Question: So my problem is this. I have a formula (see picture), according to which I'm supposed to calculate some coordinates, given in output field.

I made my formulas in php, but it returns the wrong results.
Formula :
'''
$inpx =(string)3484481.0943; //input X
$inpy =(string)3144325.1033;//input Y
$inpz =(string)4305103.1740;//input Z
$dx=-2.0796; //delta X
$dy=-0.3484; //delta Y
$dz=1.7009; //delta Z
$rx=(string)(0.05465/3600)*(string)(M_PI/180);
$ry=(string)(-0.06718/3600)*(string)(M_PI/180);
$rz=(string)(0.06143/3600)*(string)(M_PI/180);
$k=(string)0.0181/(string)pow(10,6);
$n=1+$k;
$X84=$n*$inpx-$rz*$n*$inpy+$ry*$n*$inpz+$dx;
$Y84=$rz*$n*$inpx+$n*$inpy-$rx*$n*$inpz+$dy;
$Z84=-$ry*$n*$inpx+$rx*$n*$inpy+$n*$inpz+$dz;
$X84 = round($X84,4);
$Y84 = round($Y84,4);
$Z84 = round($Z84,4);
'''
The results that I'm supposed to get
> '''
$X84 = <PHONE>;
$Y84 = <PHONE>;
$Z84 = <PHONE>;
'''
The results that I get
> '''
$X84 = <PHONE>;
$Y84 = <PHONE>;
$Z84 = <PHONE>;
'''
Would be appreciated if someone could find what I have wrong in my formula, because I have been messing with it for a few days now.
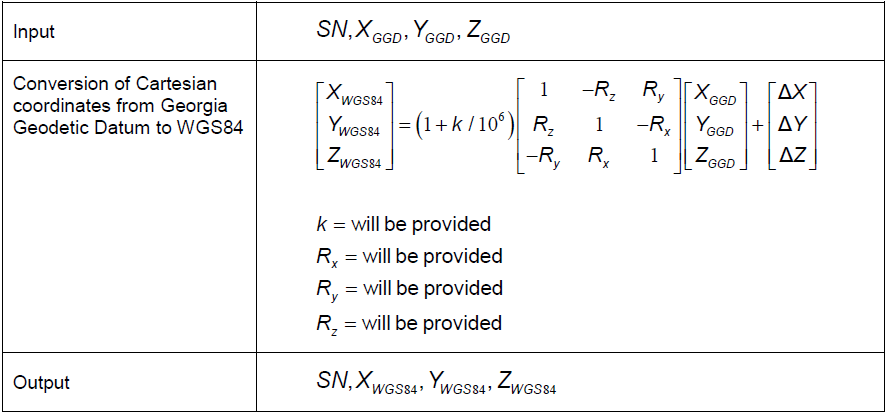
Answer: After further consideration, I believe you have an error with the positive and negative sign on your inputed rv values.
'''
$inpx =(float)3484481.0943; //input X
$inpy =(float)3144325.1033;//input Y
$inpz =(float)4305103.1740;//input Z
$dx=-2.0796; //delta X
$dy=-0.3484; //delta Y
$dz=1.7009; //delta Z
'''
Before:
'''
$rx=(float)(0.05465/3600)*(float)(M_PI/180);
$ry=(float)(-0.06718/3600)*(float)(M_PI/180);
$rz=(float)(0.06143/3600)*(float)(M_PI/180);
'''
After and resulting in the correct results:
'''
$rx=(float)(-0.05465/3600)*(float)(M_PI/180);
$ry=(float)(0.06718/3600)*(float)(M_PI/180);
$rz=(float)(-0.06143/3600)*(float)(M_PI/180);
'''
Just by changing the positive and negative sign on all three rv values, I receive the expected results.
'''
$k=(float)0.0181/(float)pow(10,6);
$n=1+$k;
'''
For clarityI have also added some parentheses to the following function.
'''
$X84=($inpx*$n)+(-$rz*$inpy*$n)+($ry*$inpz*$n)+$dx;
$Y84=($rz*$n*$inpx)+($n*$inpy)+(-$rx*$n*$inpz)+$dy;
$Z84=(-$ry*$n*$inpx)+($rx*$n*$inpy)+($n*$inpz)+$dz;
$X84 = round($X84,4);
$Y84 = round($Y84,4);
$Z84 = round($Z84,4);
print_r($X84); //<PHONE>
print_r($Y84); //<PHONE>
print_r($Z84); //<PHONE>
'''
Hope this helps solving your problem!